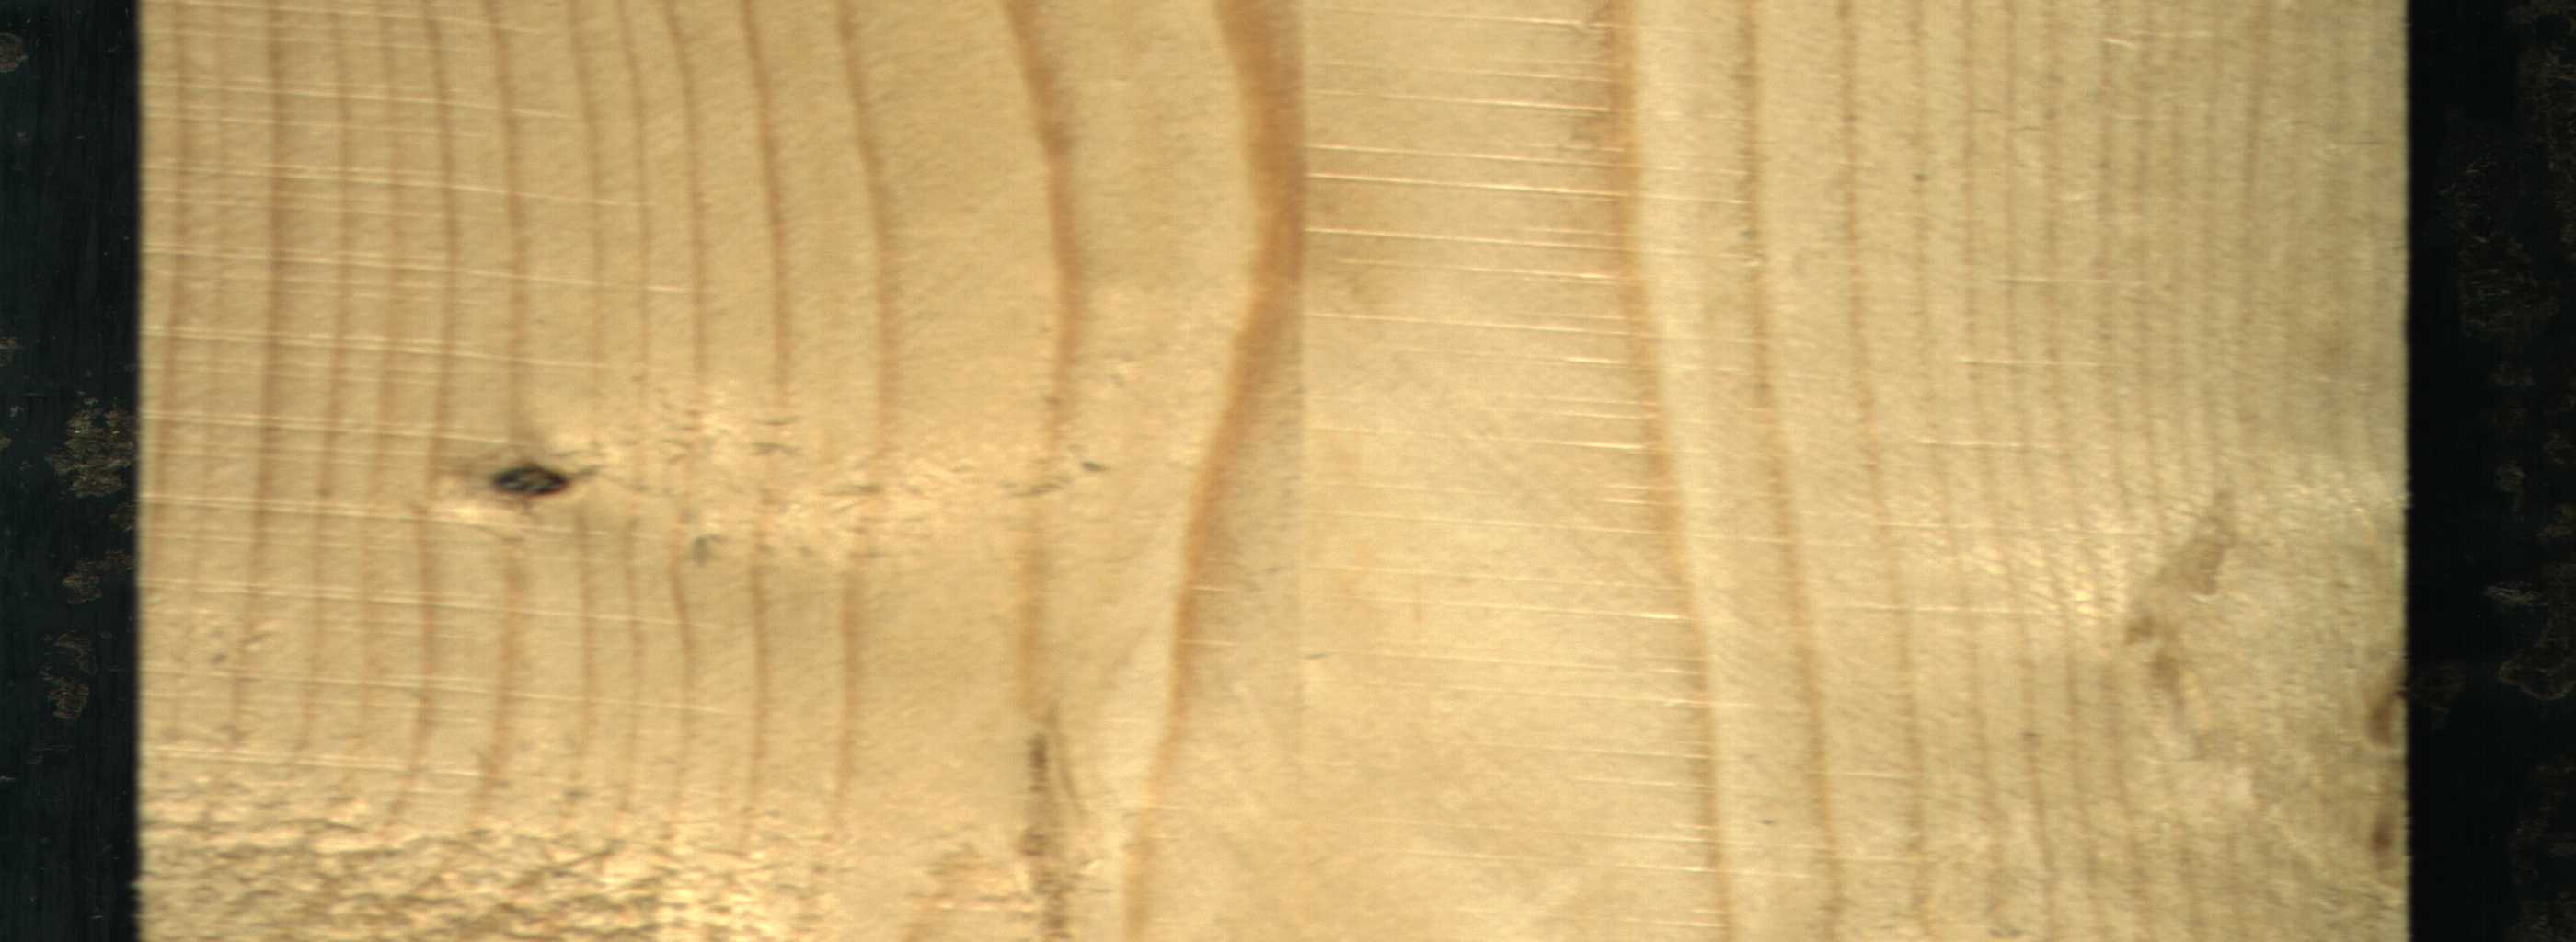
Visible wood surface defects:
Dead_Knot